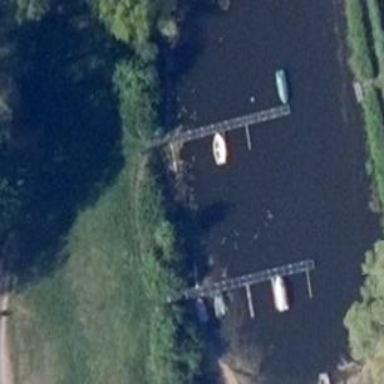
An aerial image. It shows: Man-made pier.